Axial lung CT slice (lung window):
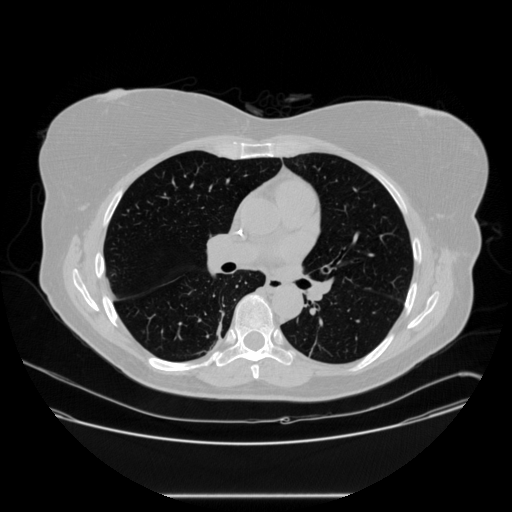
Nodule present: no